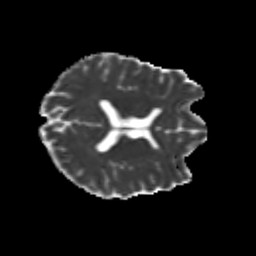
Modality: MD
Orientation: axial
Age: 29
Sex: male
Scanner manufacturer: siemens
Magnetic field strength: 3 T
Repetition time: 3.5 s
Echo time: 0.104 s